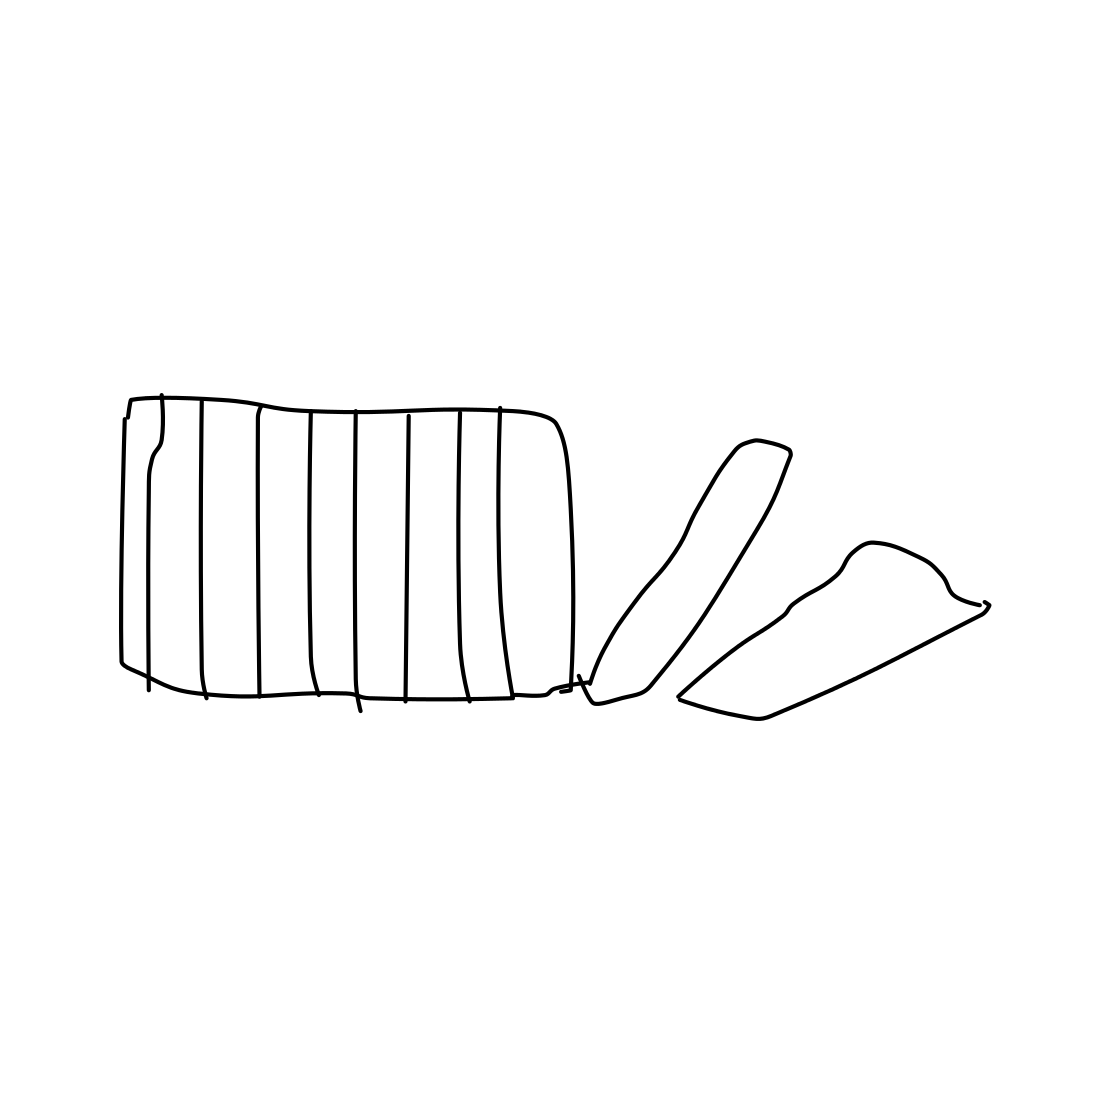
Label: bread